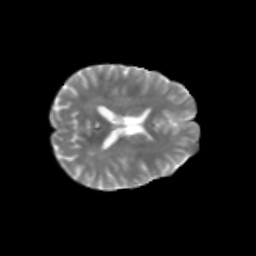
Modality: T2w
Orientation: axial
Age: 28
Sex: female
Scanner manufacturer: siemens
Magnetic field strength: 3 T
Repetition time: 1.8 s
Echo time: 0.07 s